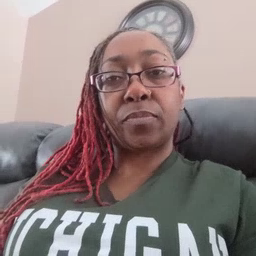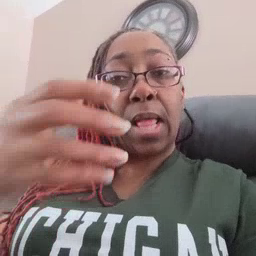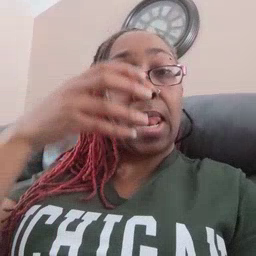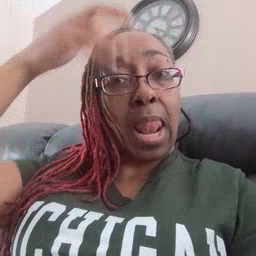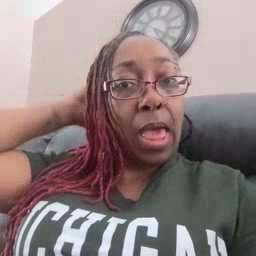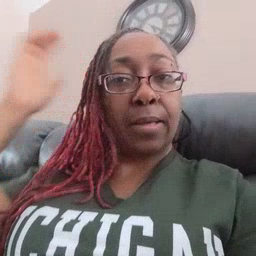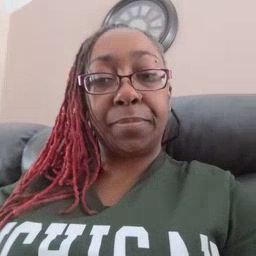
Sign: lion